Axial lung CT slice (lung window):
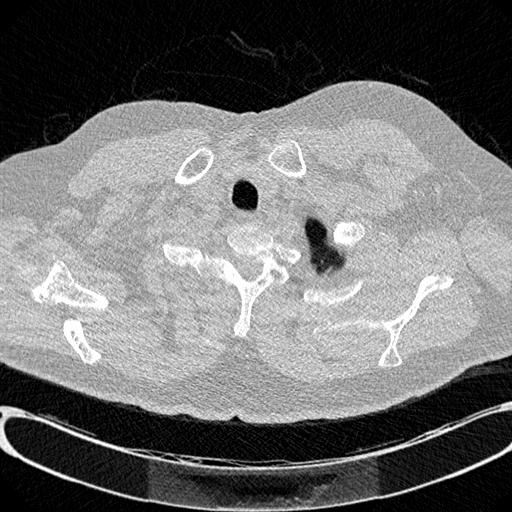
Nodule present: no